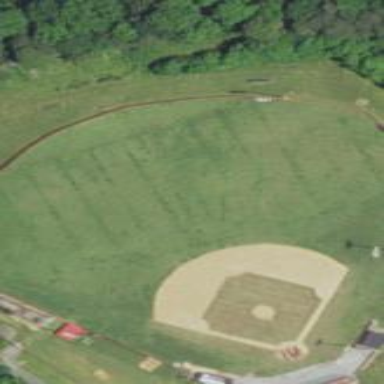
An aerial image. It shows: Baseball stadium for leisure land sports.